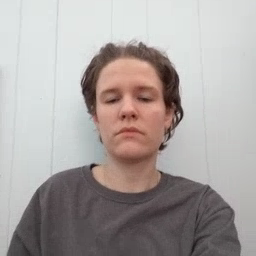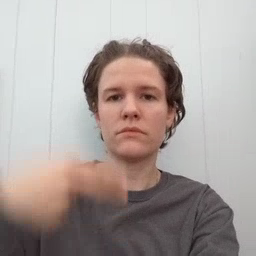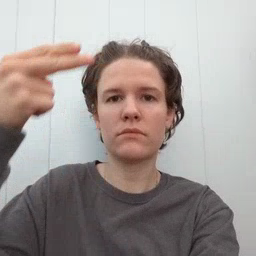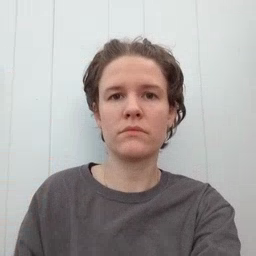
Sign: high